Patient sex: M
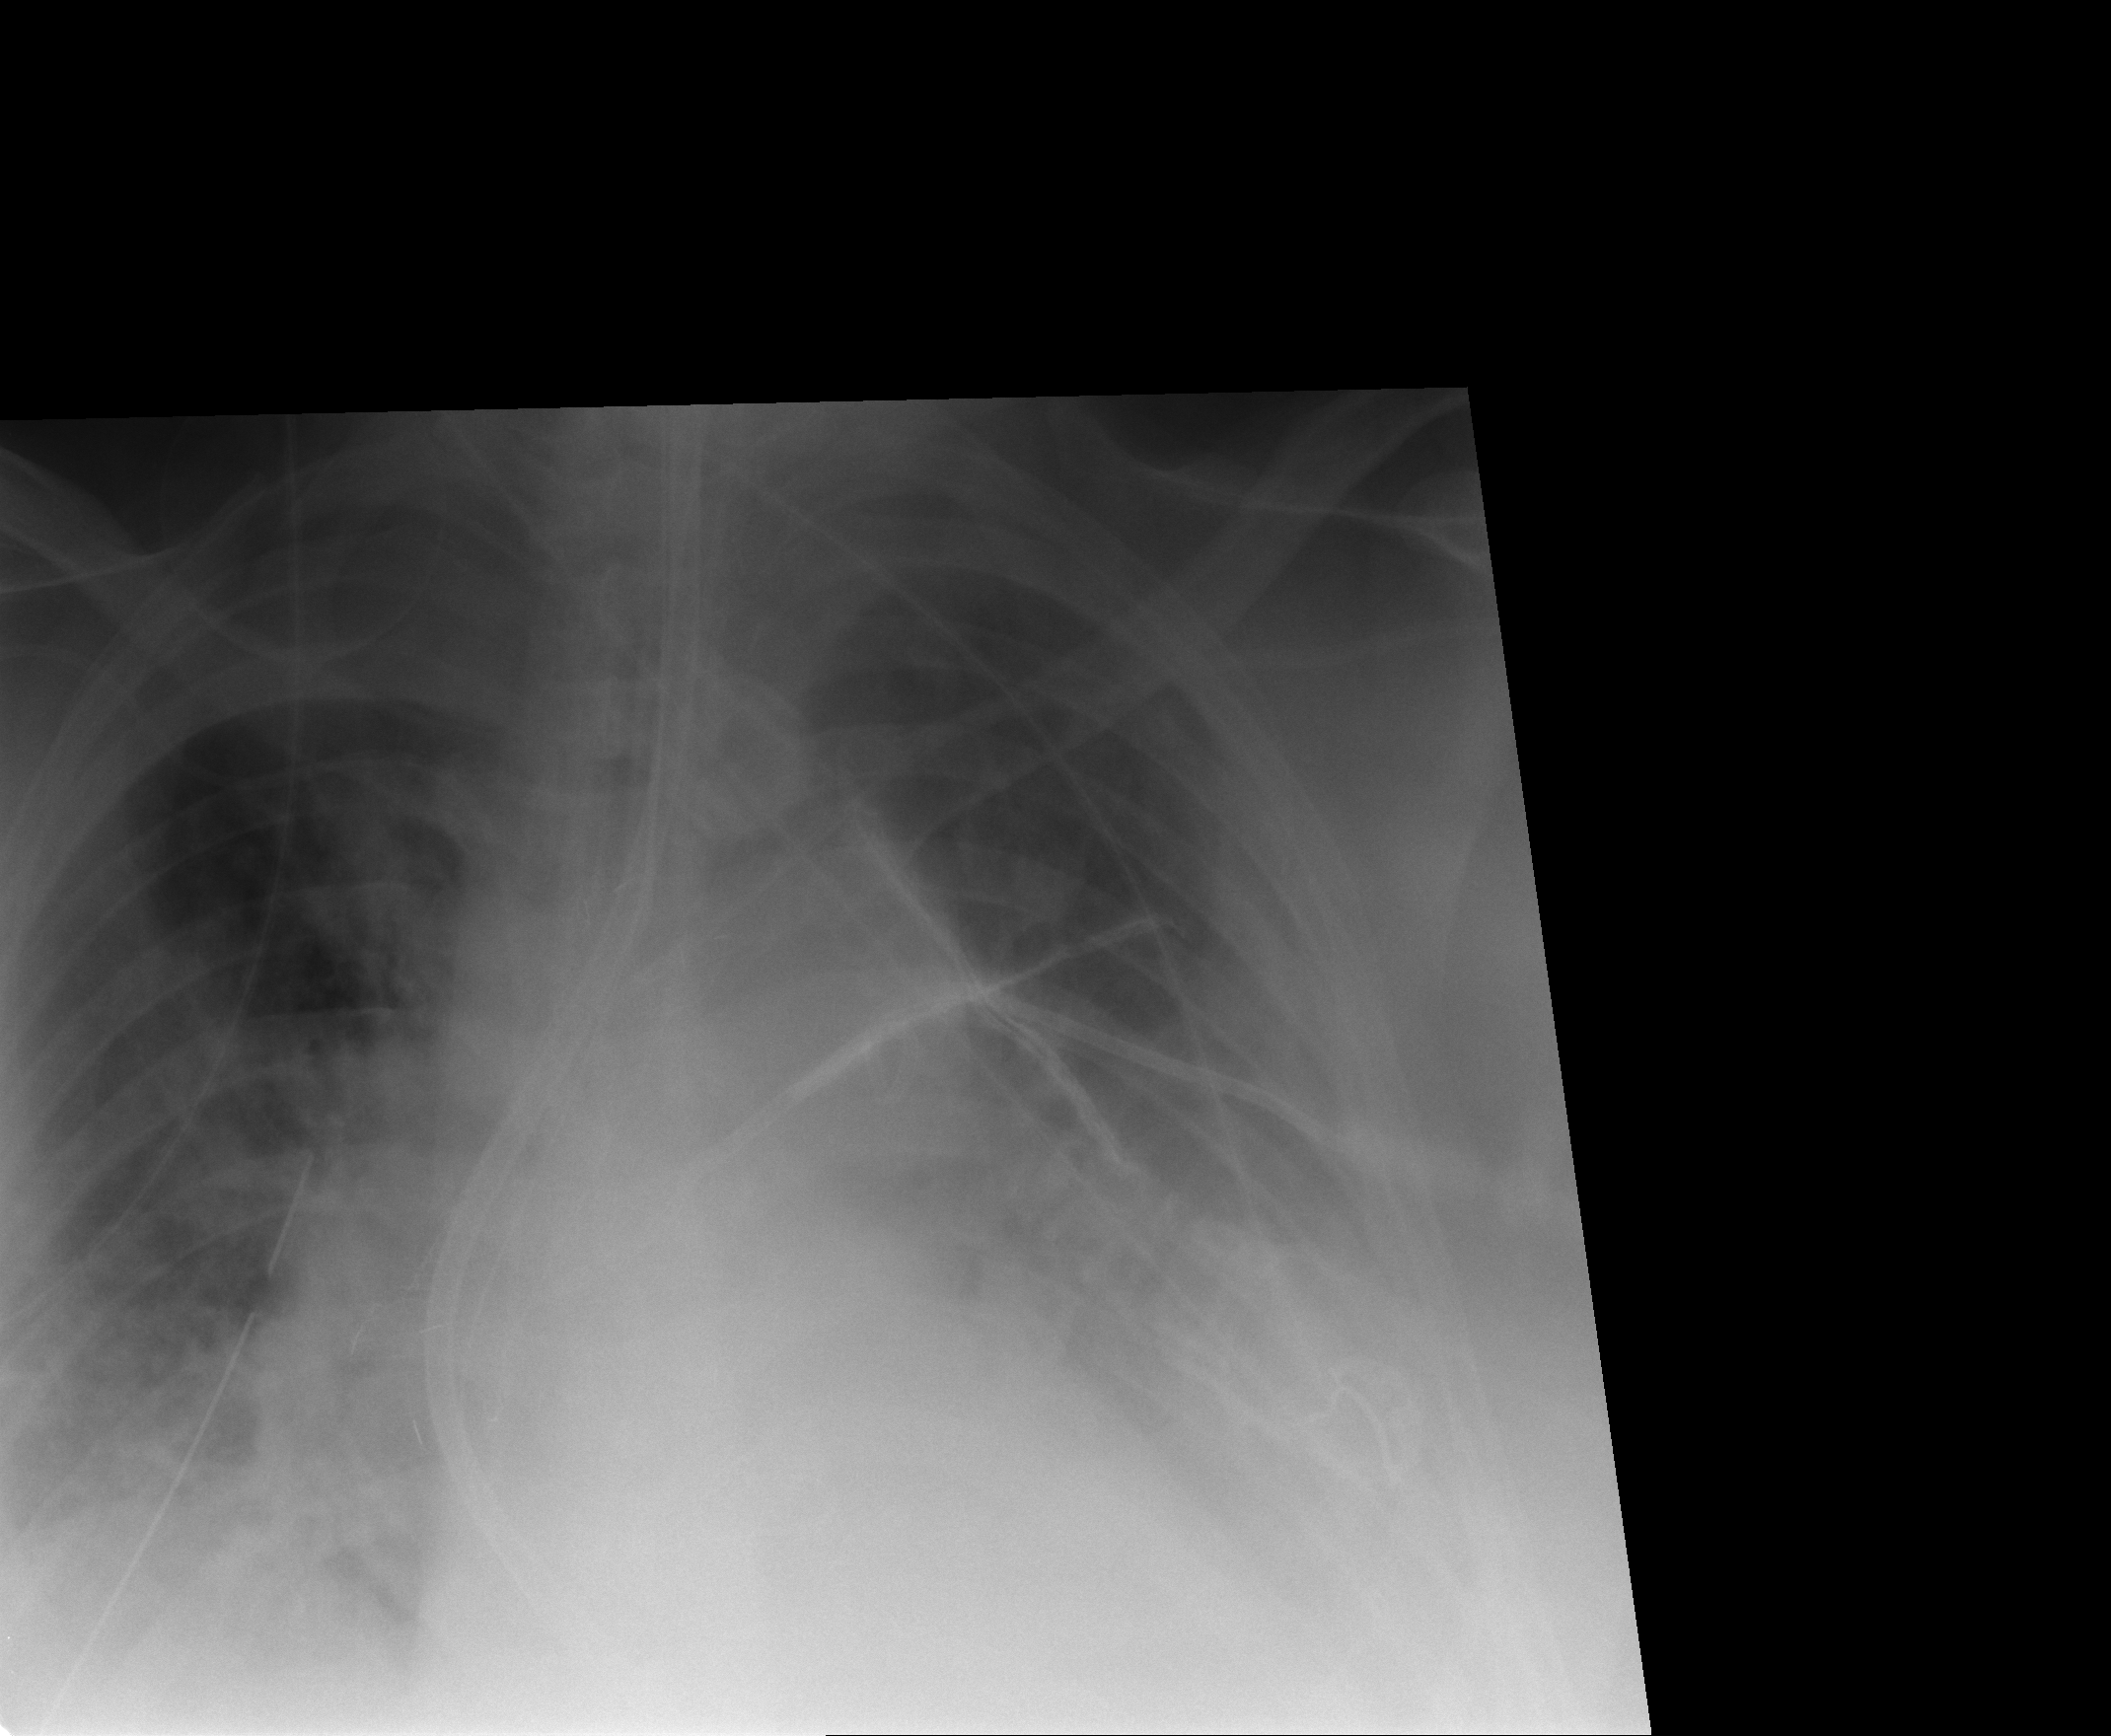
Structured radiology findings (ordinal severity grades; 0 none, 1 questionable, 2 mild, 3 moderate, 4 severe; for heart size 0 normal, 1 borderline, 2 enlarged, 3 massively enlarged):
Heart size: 2
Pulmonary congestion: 2
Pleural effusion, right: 2
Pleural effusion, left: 2
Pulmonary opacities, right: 2
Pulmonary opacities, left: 2
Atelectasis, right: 2
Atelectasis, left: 2